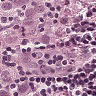
Metastatic tissue present: yes